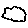
Label: cloud